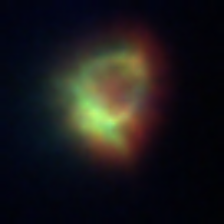
Taxon: Ciliates
Group: Other